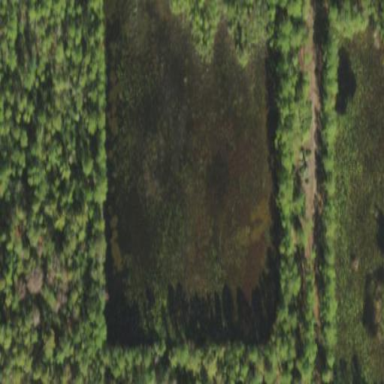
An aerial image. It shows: Marsh wetland.